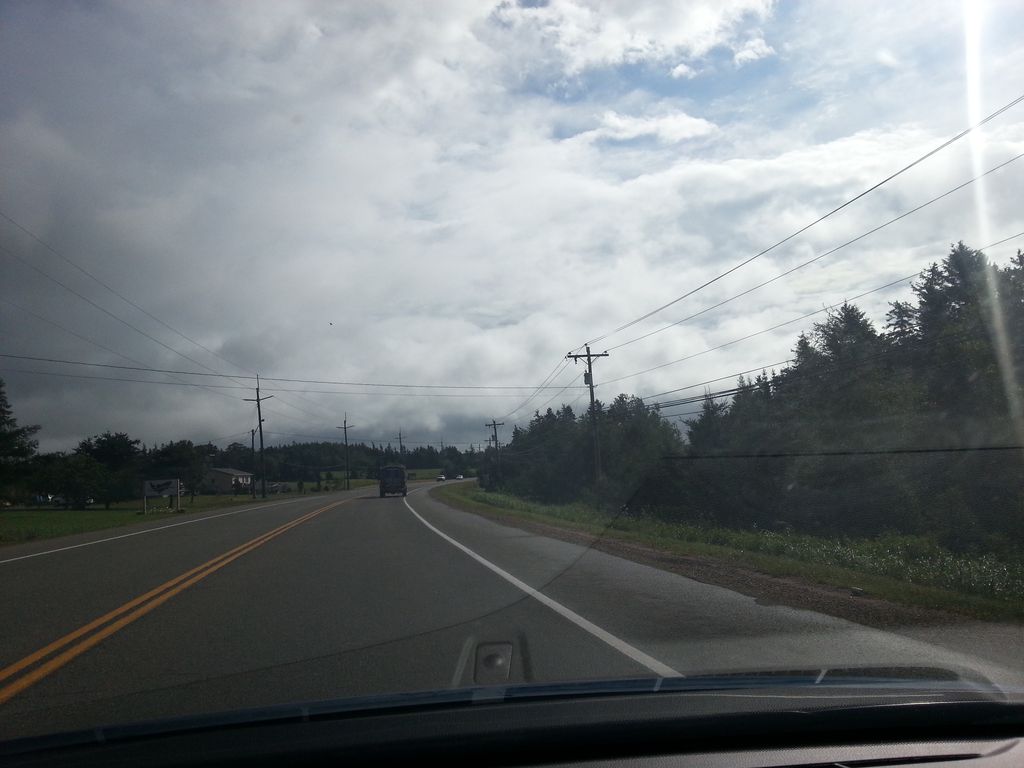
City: charlottetown